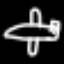
Label: airplane